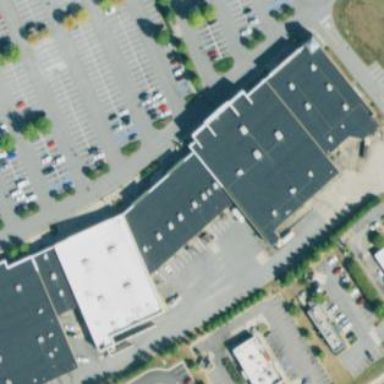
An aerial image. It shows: Retail building with flat black roof.